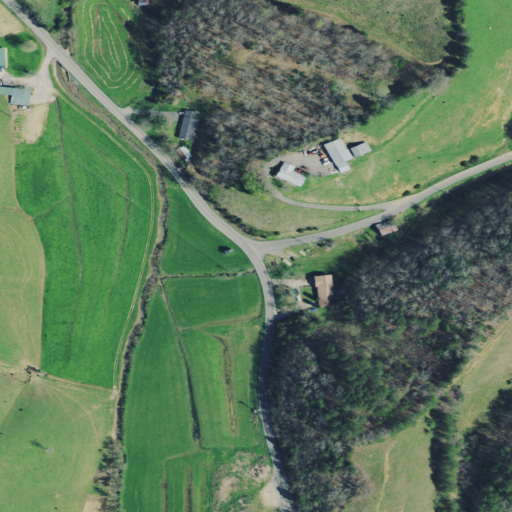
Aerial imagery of valley in Tennessee named Mathis Hollow containing pasture, mixed forest, open development, deciduous forest, low intensity development, evergreen forest, grassland, high intensity development, shrub, and medium intensity development